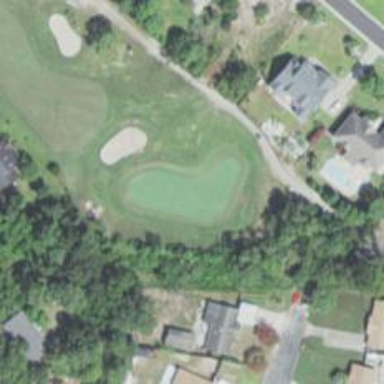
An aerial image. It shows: Golf hole.